Question: I need to create something like the image below:

I need to be able to set a max value, have it count down every second until it reaches 0, display that value, and have the progress bar also move every second.
I tried a bunch of different approaches using this library: <URL>, but I end up having to use a Handler and separate threads, and with the Android lifecycle keeping the threads under control is just a total nightmare.
Can this be done using shapes and an animation? I know the animated progress circle is fairly simple, but displaying that number in the middle I haven't been able to do yet.
So I just found the library has a setValueAnimated method (RTFM).. It seems like it may solve my issue. I'm still a bit concerned the library may be more than I need, though.
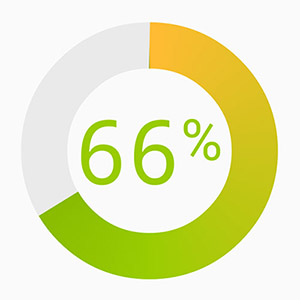
Answer: To animate your text you can do something like that :
'''
public static void animateValue(Context context, final TextView textView, int duration,final double start, final double goal) {
if (start != goal) {
ValueAnimator animator = ValueAnimator.ofFloat((float) start, (float) goal);
animator.setInterpolator(new AccelerateDecelerateInterpolator());
animator.setDuration(duration));
animator.addUpdateListener(new ValueAnimator.AnimatorUpdateListener() {
@Override
public void onAnimationUpdate(ValueAnimator animation) {
textView.setText(formatPercentage((float)animation.getAnimatedValue()));
}
});
animator.start();
} else {
textView.setText(formatPercentage(goal));
}
}
public static String formatPercentage(final Float value) {
//TODO do your desiredFormat
}
'''
and for your progress something like that :
'''
public static void animateProgress(final Context context, final ProgressBar progressBar, int duration, final int start, final int end) {
if (shouldAnimate(context) && start != end) {
ObjectAnimator animation = ObjectAnimator.ofInt(progressBar, "progress", start, end);
animation.setDuration(scaleDuration(context, duration));
animation.setInterpolator(new AccelerateDecelerateInterpolator());
animation.start();
} else {
progressBar.setProgress(end);
}
}
'''
and for you progress color you can do something like this:
'''
<?xml version="1.0" encoding="utf-8"?>
<layer-list xmlns:android="http://schemas.android.com/apk/res/android" >
<item android:id="@android:id/secondaryProgress">
<shape
android:innerRadiusRatio="@integer/progress_bar_circular_inner_ratio"
android:shape="ring"
android:useLevel="true"
android:thicknessRatio="@integer/progress_bar_circular_thickness">
<solid android:color="@color/">
</shape>
</item>
<item android:id="@android:id/progress">
<rotate
android:fromDegrees="270"
android:pivotX="50%"
android:pivotY="50%"
android:toDegrees="270" >
<shape
android:innerRadiusRatio="@integer/progress_bar_circular_inner_ratio"
android:shape="ring"
android:useLevel="true"
android:thicknessRatio="@integer/progress_bar_circular_thickness">
<gradient
android:startColor="@color/"
android:endColor="@color/"
android:centerColor="@color/"
android:type="sweep" />
</shape>
</rotate>
</item>
</layer-list>
'''